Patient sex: M
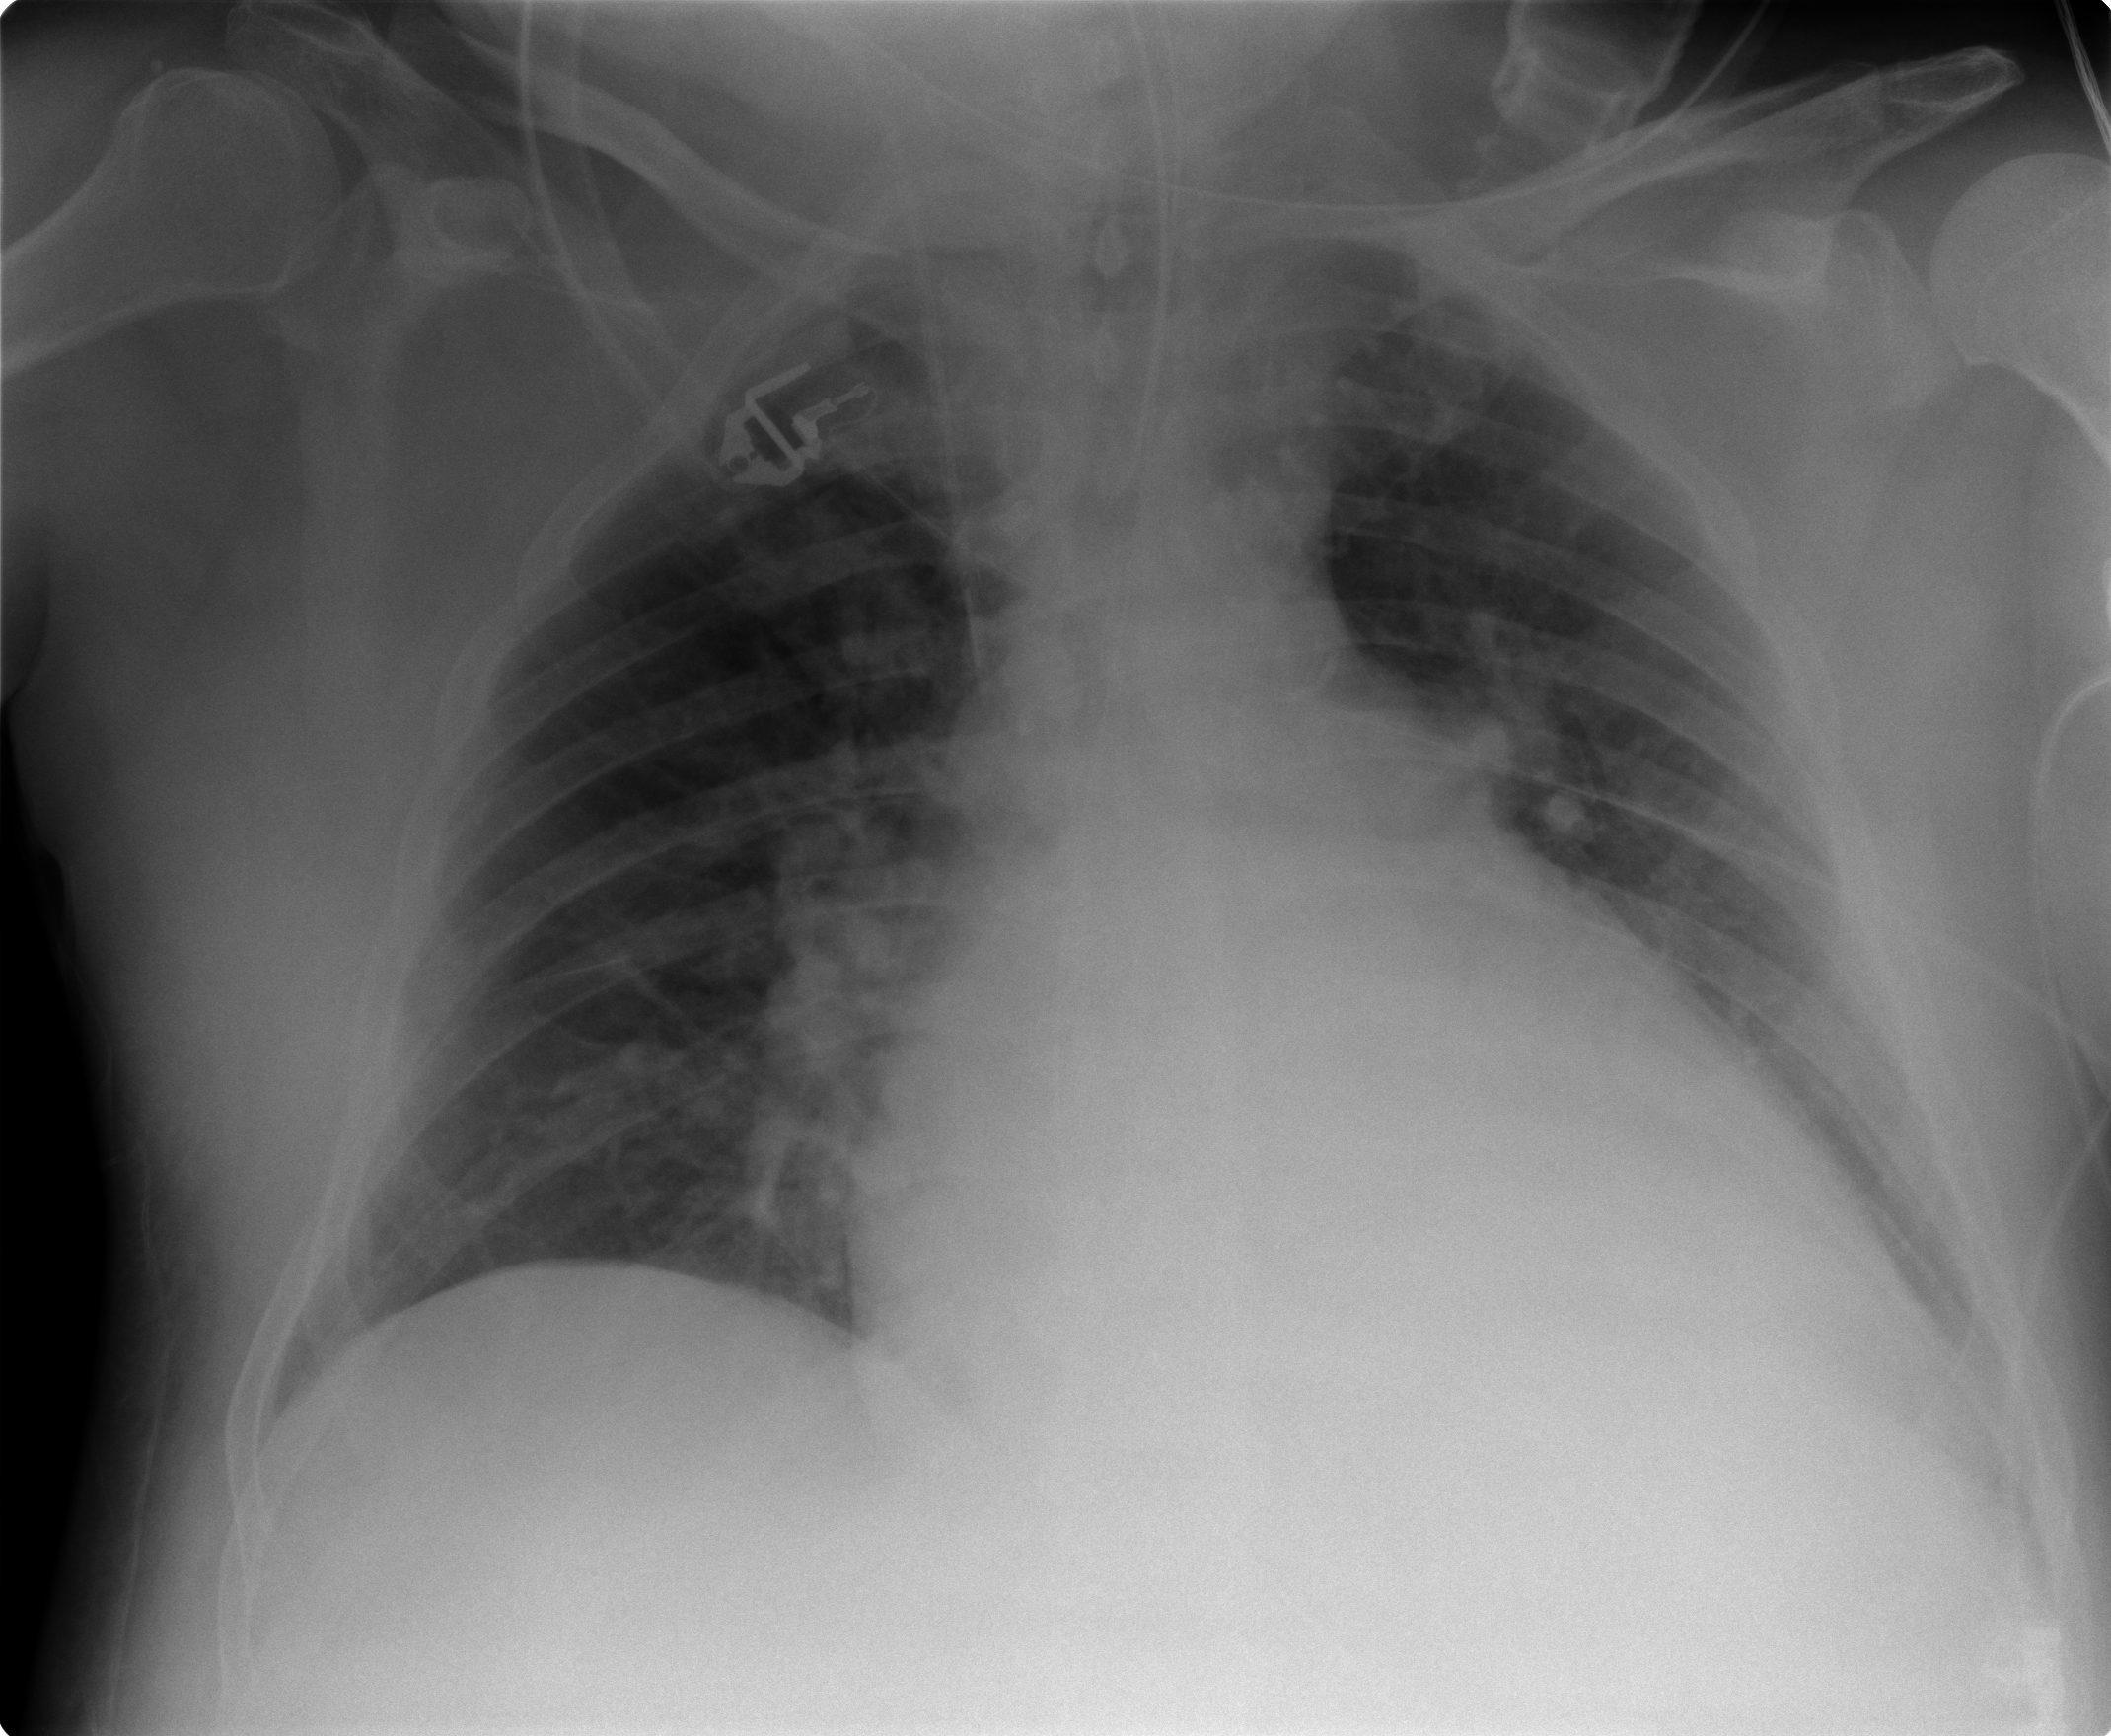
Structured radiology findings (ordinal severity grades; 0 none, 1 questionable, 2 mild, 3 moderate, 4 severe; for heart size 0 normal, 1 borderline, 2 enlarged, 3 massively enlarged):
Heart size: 3
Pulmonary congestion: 1
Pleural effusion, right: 0
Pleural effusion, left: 1
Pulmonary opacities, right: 0
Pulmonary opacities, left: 0
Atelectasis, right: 0
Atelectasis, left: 2